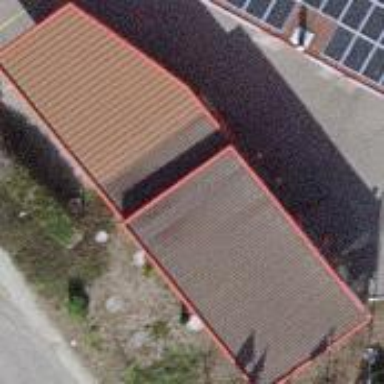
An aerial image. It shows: Building serving as car wash facility.